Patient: sex F, age 26
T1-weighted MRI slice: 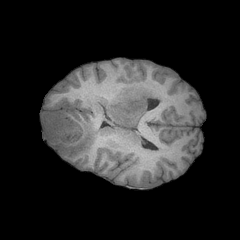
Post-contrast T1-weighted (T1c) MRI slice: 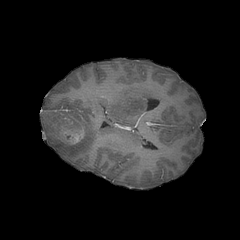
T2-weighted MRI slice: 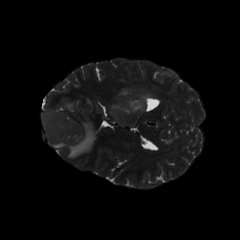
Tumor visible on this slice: yes
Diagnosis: Glioblastoma, IDH-wildtype
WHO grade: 4